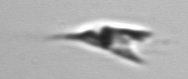
Label: Chrysochromulina_lanceolata